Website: bh-photo
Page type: address-validator
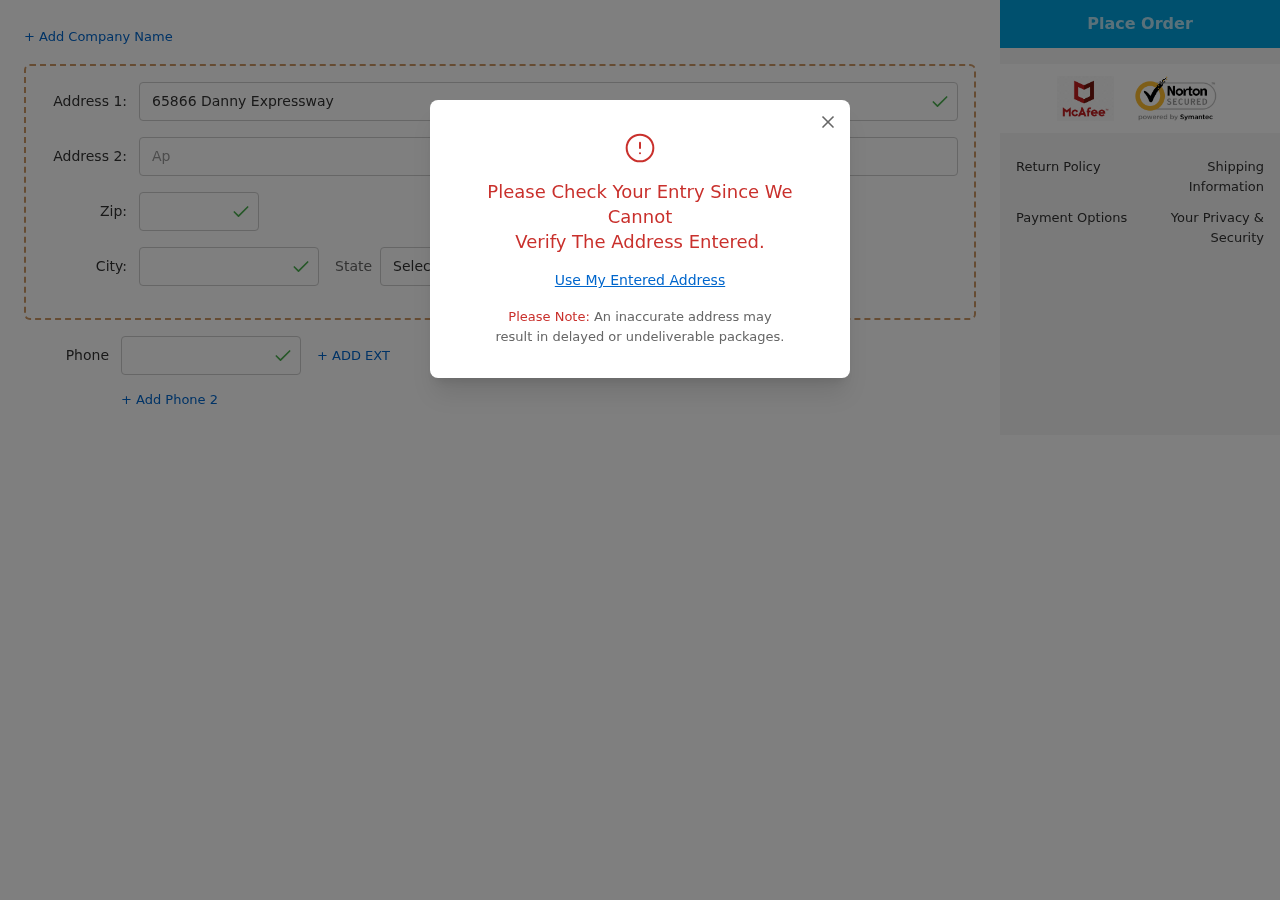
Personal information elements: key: PII_CITY
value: Frederickborough
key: PII_PHONE
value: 8164162893
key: PII_POSTCODE
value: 73490
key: PII_STATE_ABBR
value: MT
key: PII_STREET
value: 65866 Danny Expressway
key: PII_STREET2
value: Apt. 864